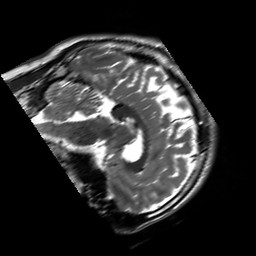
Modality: T2w
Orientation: sagittal
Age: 27
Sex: male
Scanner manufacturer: siemens
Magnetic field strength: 3 T
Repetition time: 8.53 s
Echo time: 0.091 s